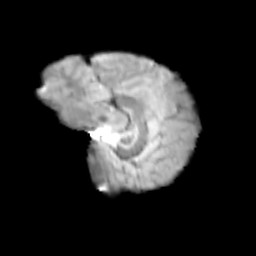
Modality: T2w
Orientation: sagittal
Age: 14
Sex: female
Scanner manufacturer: siemens
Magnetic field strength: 3 T
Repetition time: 3.8 s
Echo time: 0.07 s